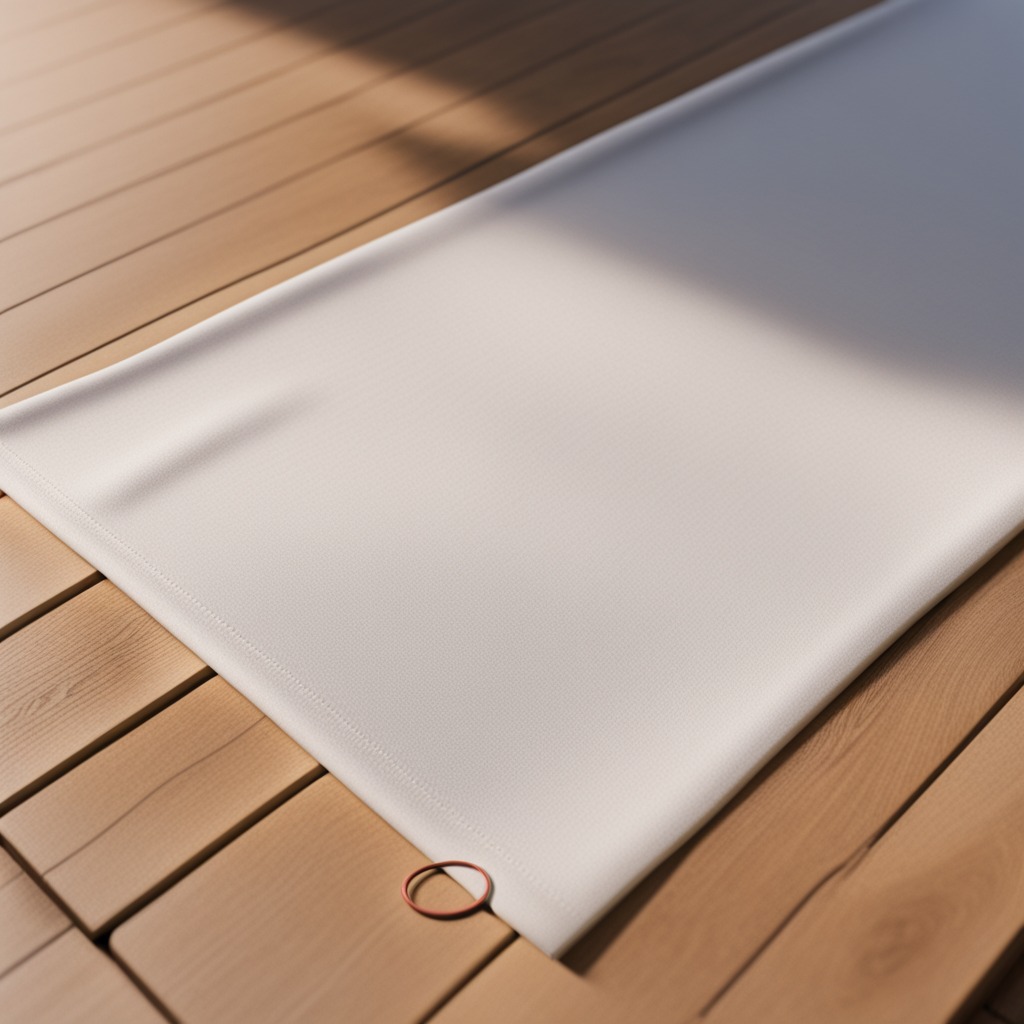
A rubber O-ring lies on the wooden table.